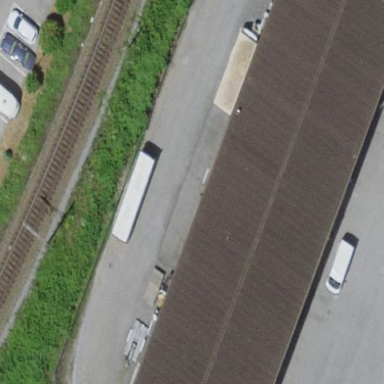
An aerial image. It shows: Industrial building.